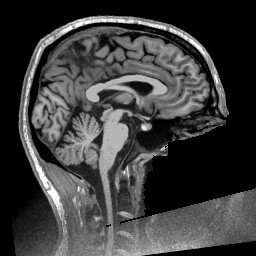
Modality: T1w
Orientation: sagittal
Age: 46
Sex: male